Field crop: tomato
Growth stage: 2
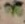
Species: solanum